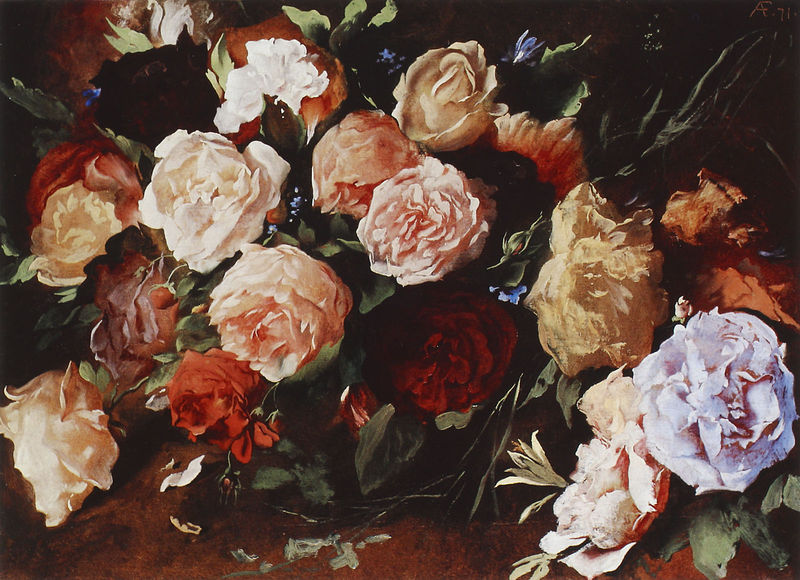
Titel: Blumenstudie, Rosen
Künstler: Anselm Feuerbach
Institution: Karlsruhe, Staatliche Kunsthalle
Schlagwörter: blau, blätter, dunkel, gemälde, weiß, gelb, grün, blumen, braun, hell, schwarz, blüten, rosen, rot, beige, malerei, tod, öl, pflanze, pflanzen, kontrast, rosa, zart, stilleben, stillleben, creme, violett, dunkelrot, strauss, pfingstrose, blumenstrauss, nature morte, lilie, welk, knospen, nelken, päonien, männertrau